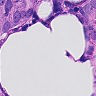
Metastatic tissue present: yes